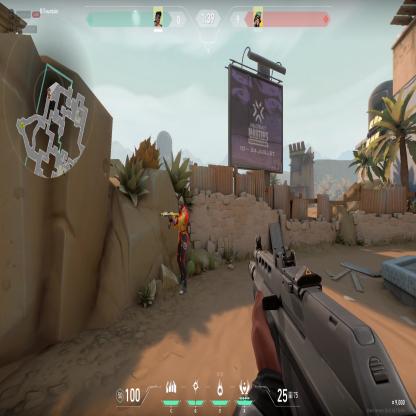
Label: enemy